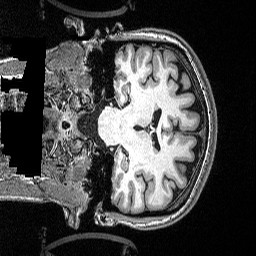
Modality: T1w
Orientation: coronal
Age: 30
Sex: female
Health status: healthy
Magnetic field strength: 3 T
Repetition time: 2.53 s
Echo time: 0.00331 s